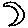
Label: moon